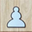
Piece: wP